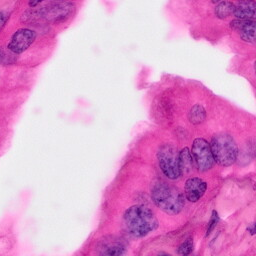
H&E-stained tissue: Pancreatic